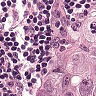
Metastatic tissue present: yes